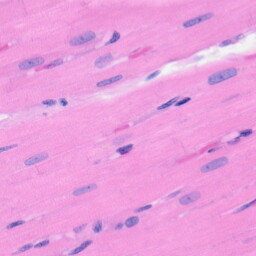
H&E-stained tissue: Heart